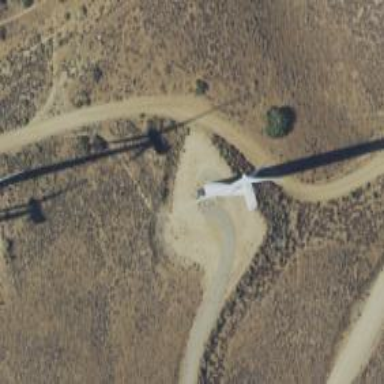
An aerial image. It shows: Wind generator in the form of horizontal axis wind turbine.